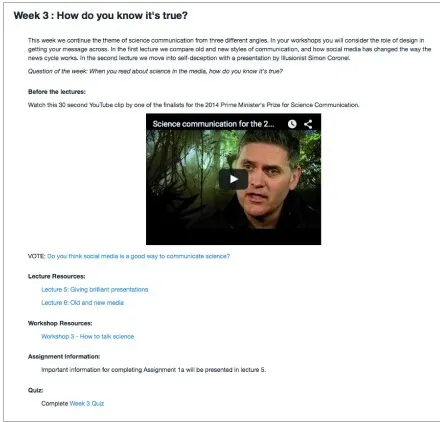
Science communication for the 21st Century. . Question of the week - a Moodle polling activity. Students view a short video or image and are asked to participate in a poll. Video:
Science communication for the 21st Century.
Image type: medical_photograph (skin_photograph)